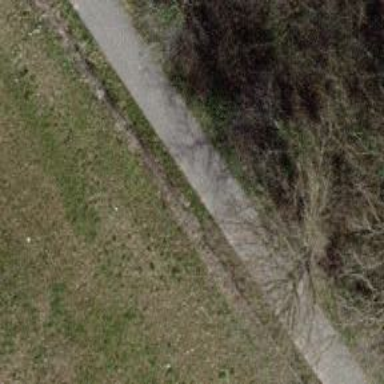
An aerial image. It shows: Well-maintained track road of grade 1.